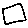
Label: square